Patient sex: M
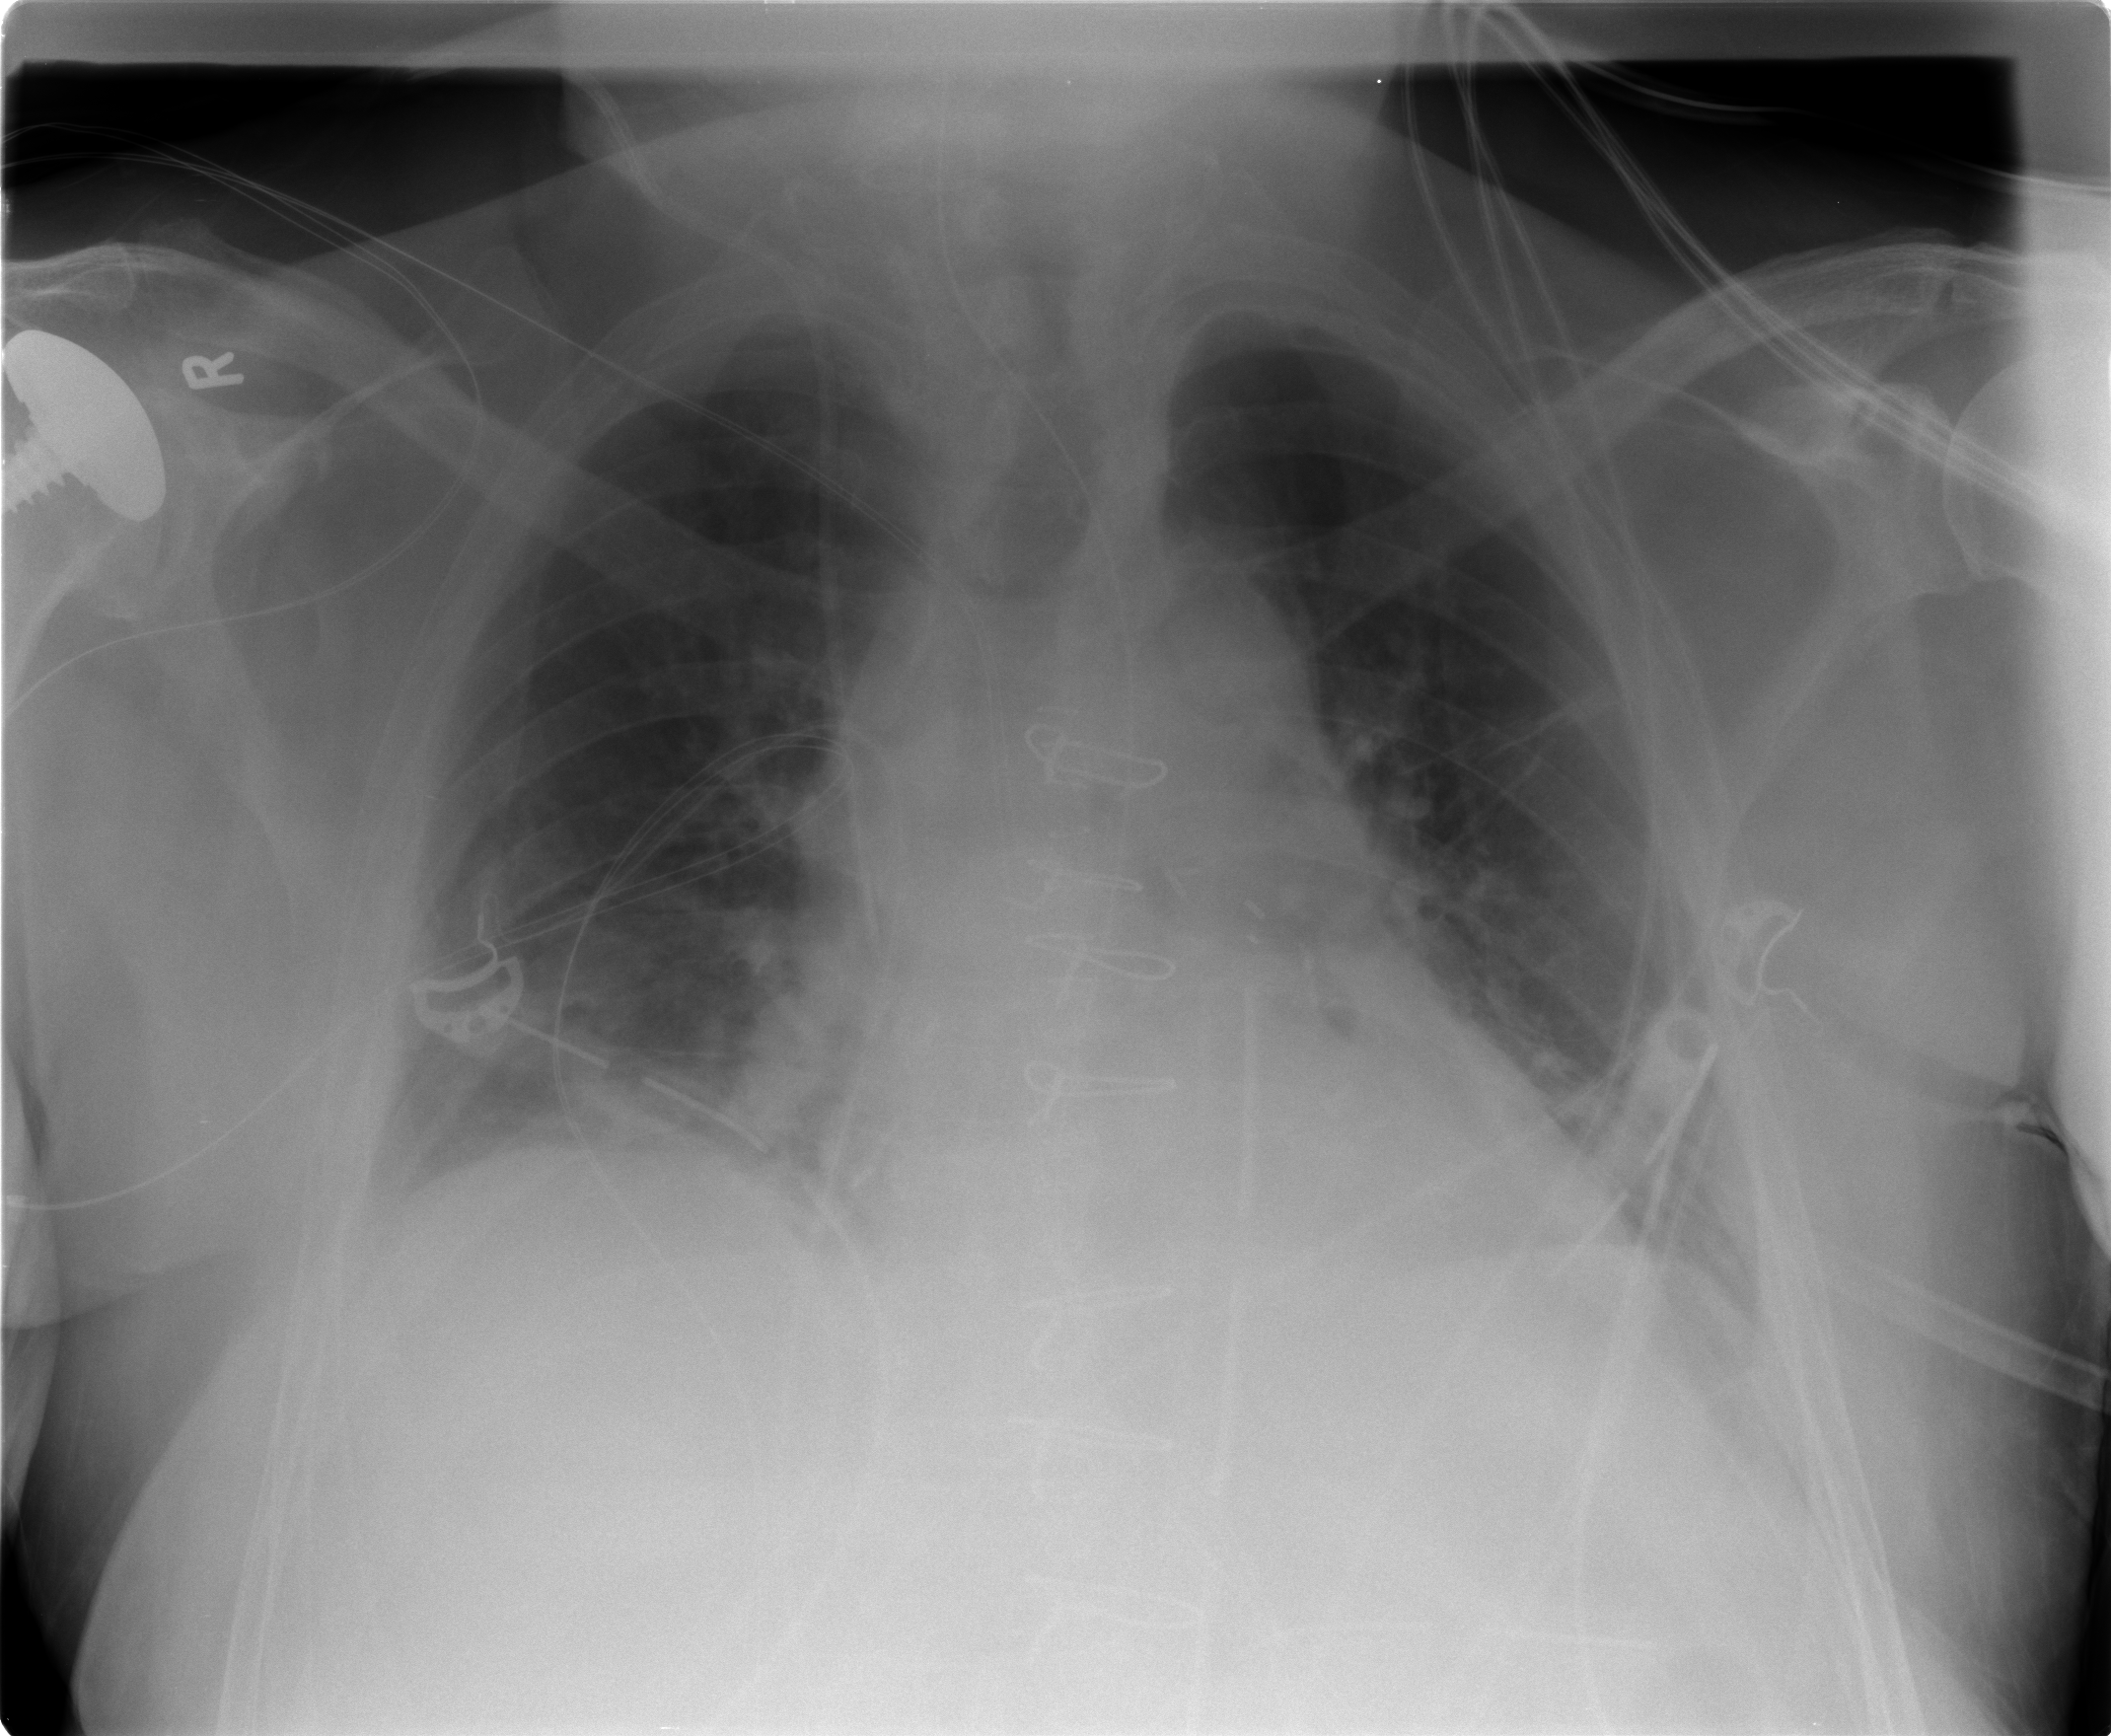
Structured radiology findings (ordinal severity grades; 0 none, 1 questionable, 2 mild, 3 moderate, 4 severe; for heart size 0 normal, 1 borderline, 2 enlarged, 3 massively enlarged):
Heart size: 0
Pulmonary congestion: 2
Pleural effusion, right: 2
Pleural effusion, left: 2
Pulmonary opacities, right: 0
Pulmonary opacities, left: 0
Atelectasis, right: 2
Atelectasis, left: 0